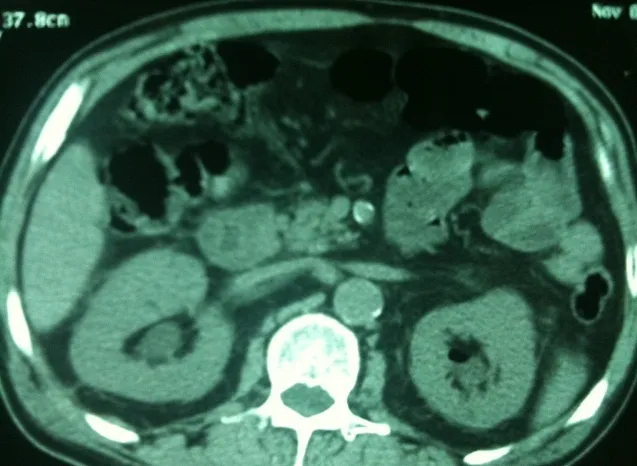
The computed tomography scan with the arrow pointing to the emphysematous pyelitis.
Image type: radiology (ct)